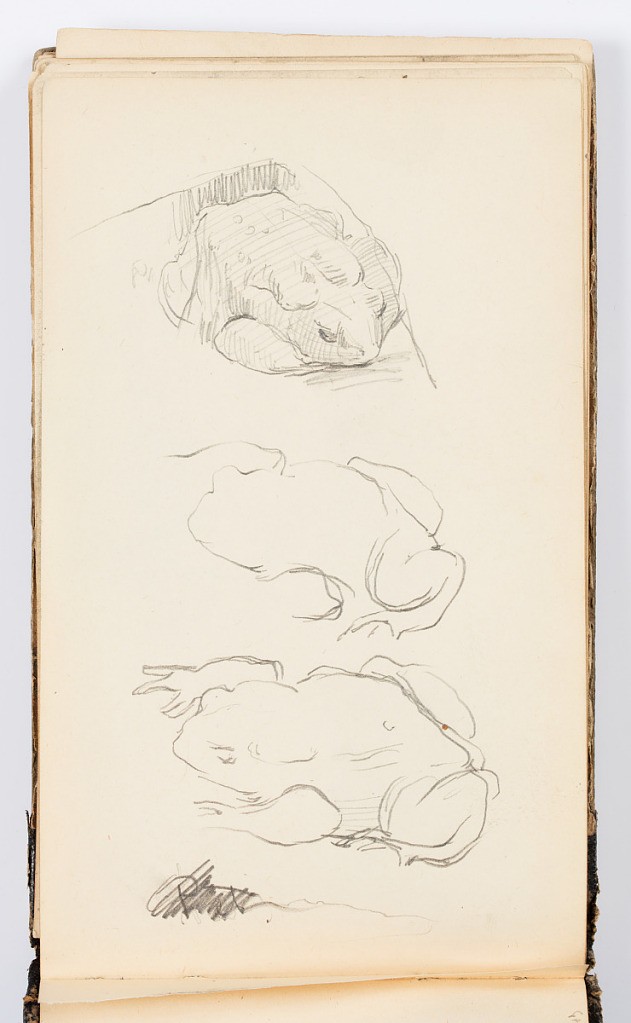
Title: Sketchbook Page
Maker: Kenyon Cox, American, 1856–1919
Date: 1875
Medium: Graphite on paper
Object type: Sketchbook folio
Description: Sketches of frogs or toads.